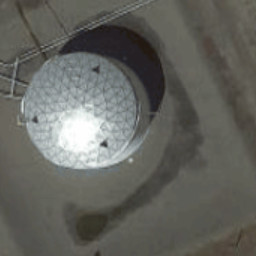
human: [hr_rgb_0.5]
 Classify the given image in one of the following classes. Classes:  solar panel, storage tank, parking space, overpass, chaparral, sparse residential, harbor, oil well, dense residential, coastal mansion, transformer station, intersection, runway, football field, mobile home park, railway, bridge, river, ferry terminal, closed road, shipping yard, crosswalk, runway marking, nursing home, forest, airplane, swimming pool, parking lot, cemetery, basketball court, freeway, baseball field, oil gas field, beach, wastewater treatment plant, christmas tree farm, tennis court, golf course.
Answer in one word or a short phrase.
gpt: storage tank